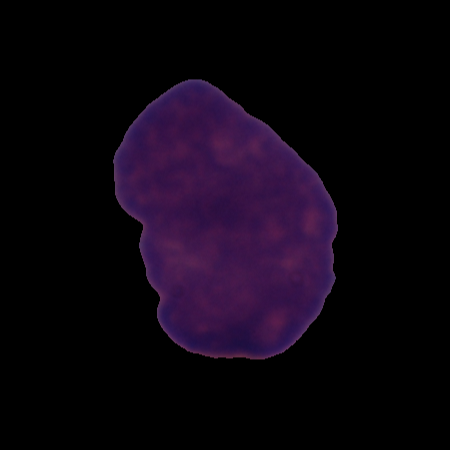
Label: cancer